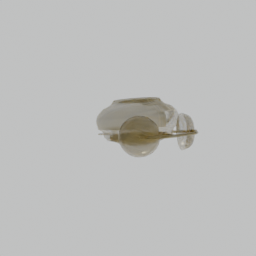
Label: appliances